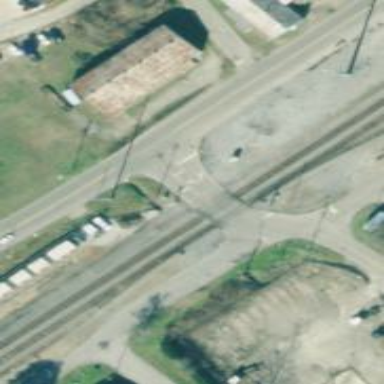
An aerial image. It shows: Level crossing with lights on the railway.